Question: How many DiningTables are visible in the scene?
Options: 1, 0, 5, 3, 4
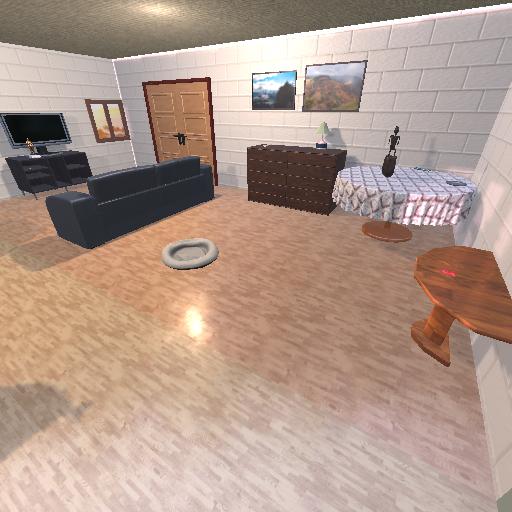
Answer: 1